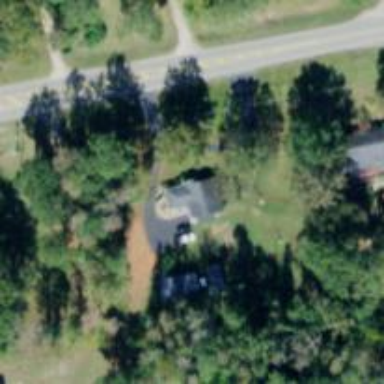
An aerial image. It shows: Driveway.